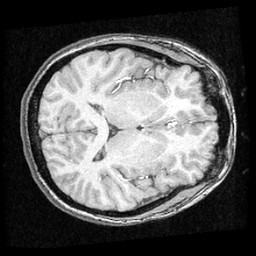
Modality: T1w
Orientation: axial
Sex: female
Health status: ill
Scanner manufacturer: ge
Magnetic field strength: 1.5 T
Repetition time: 21 s
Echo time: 0.008 s